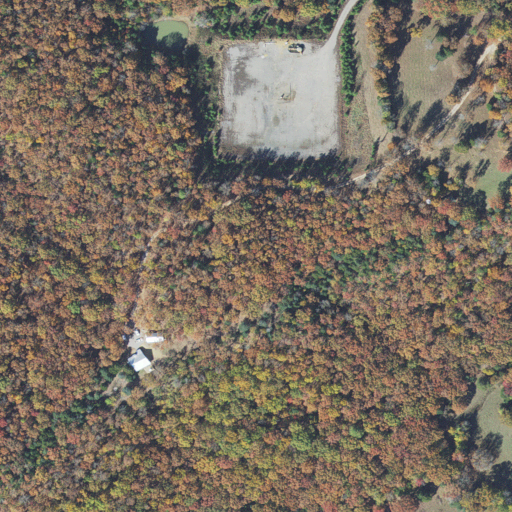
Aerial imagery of ridge(s) in Arkansas named Clinton Mountain containing deciduous forest, pasture, high intensity development, medium intensity development, grassland, evergreen forest, and mixed forest